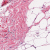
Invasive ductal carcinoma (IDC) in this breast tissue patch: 0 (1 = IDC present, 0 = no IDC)